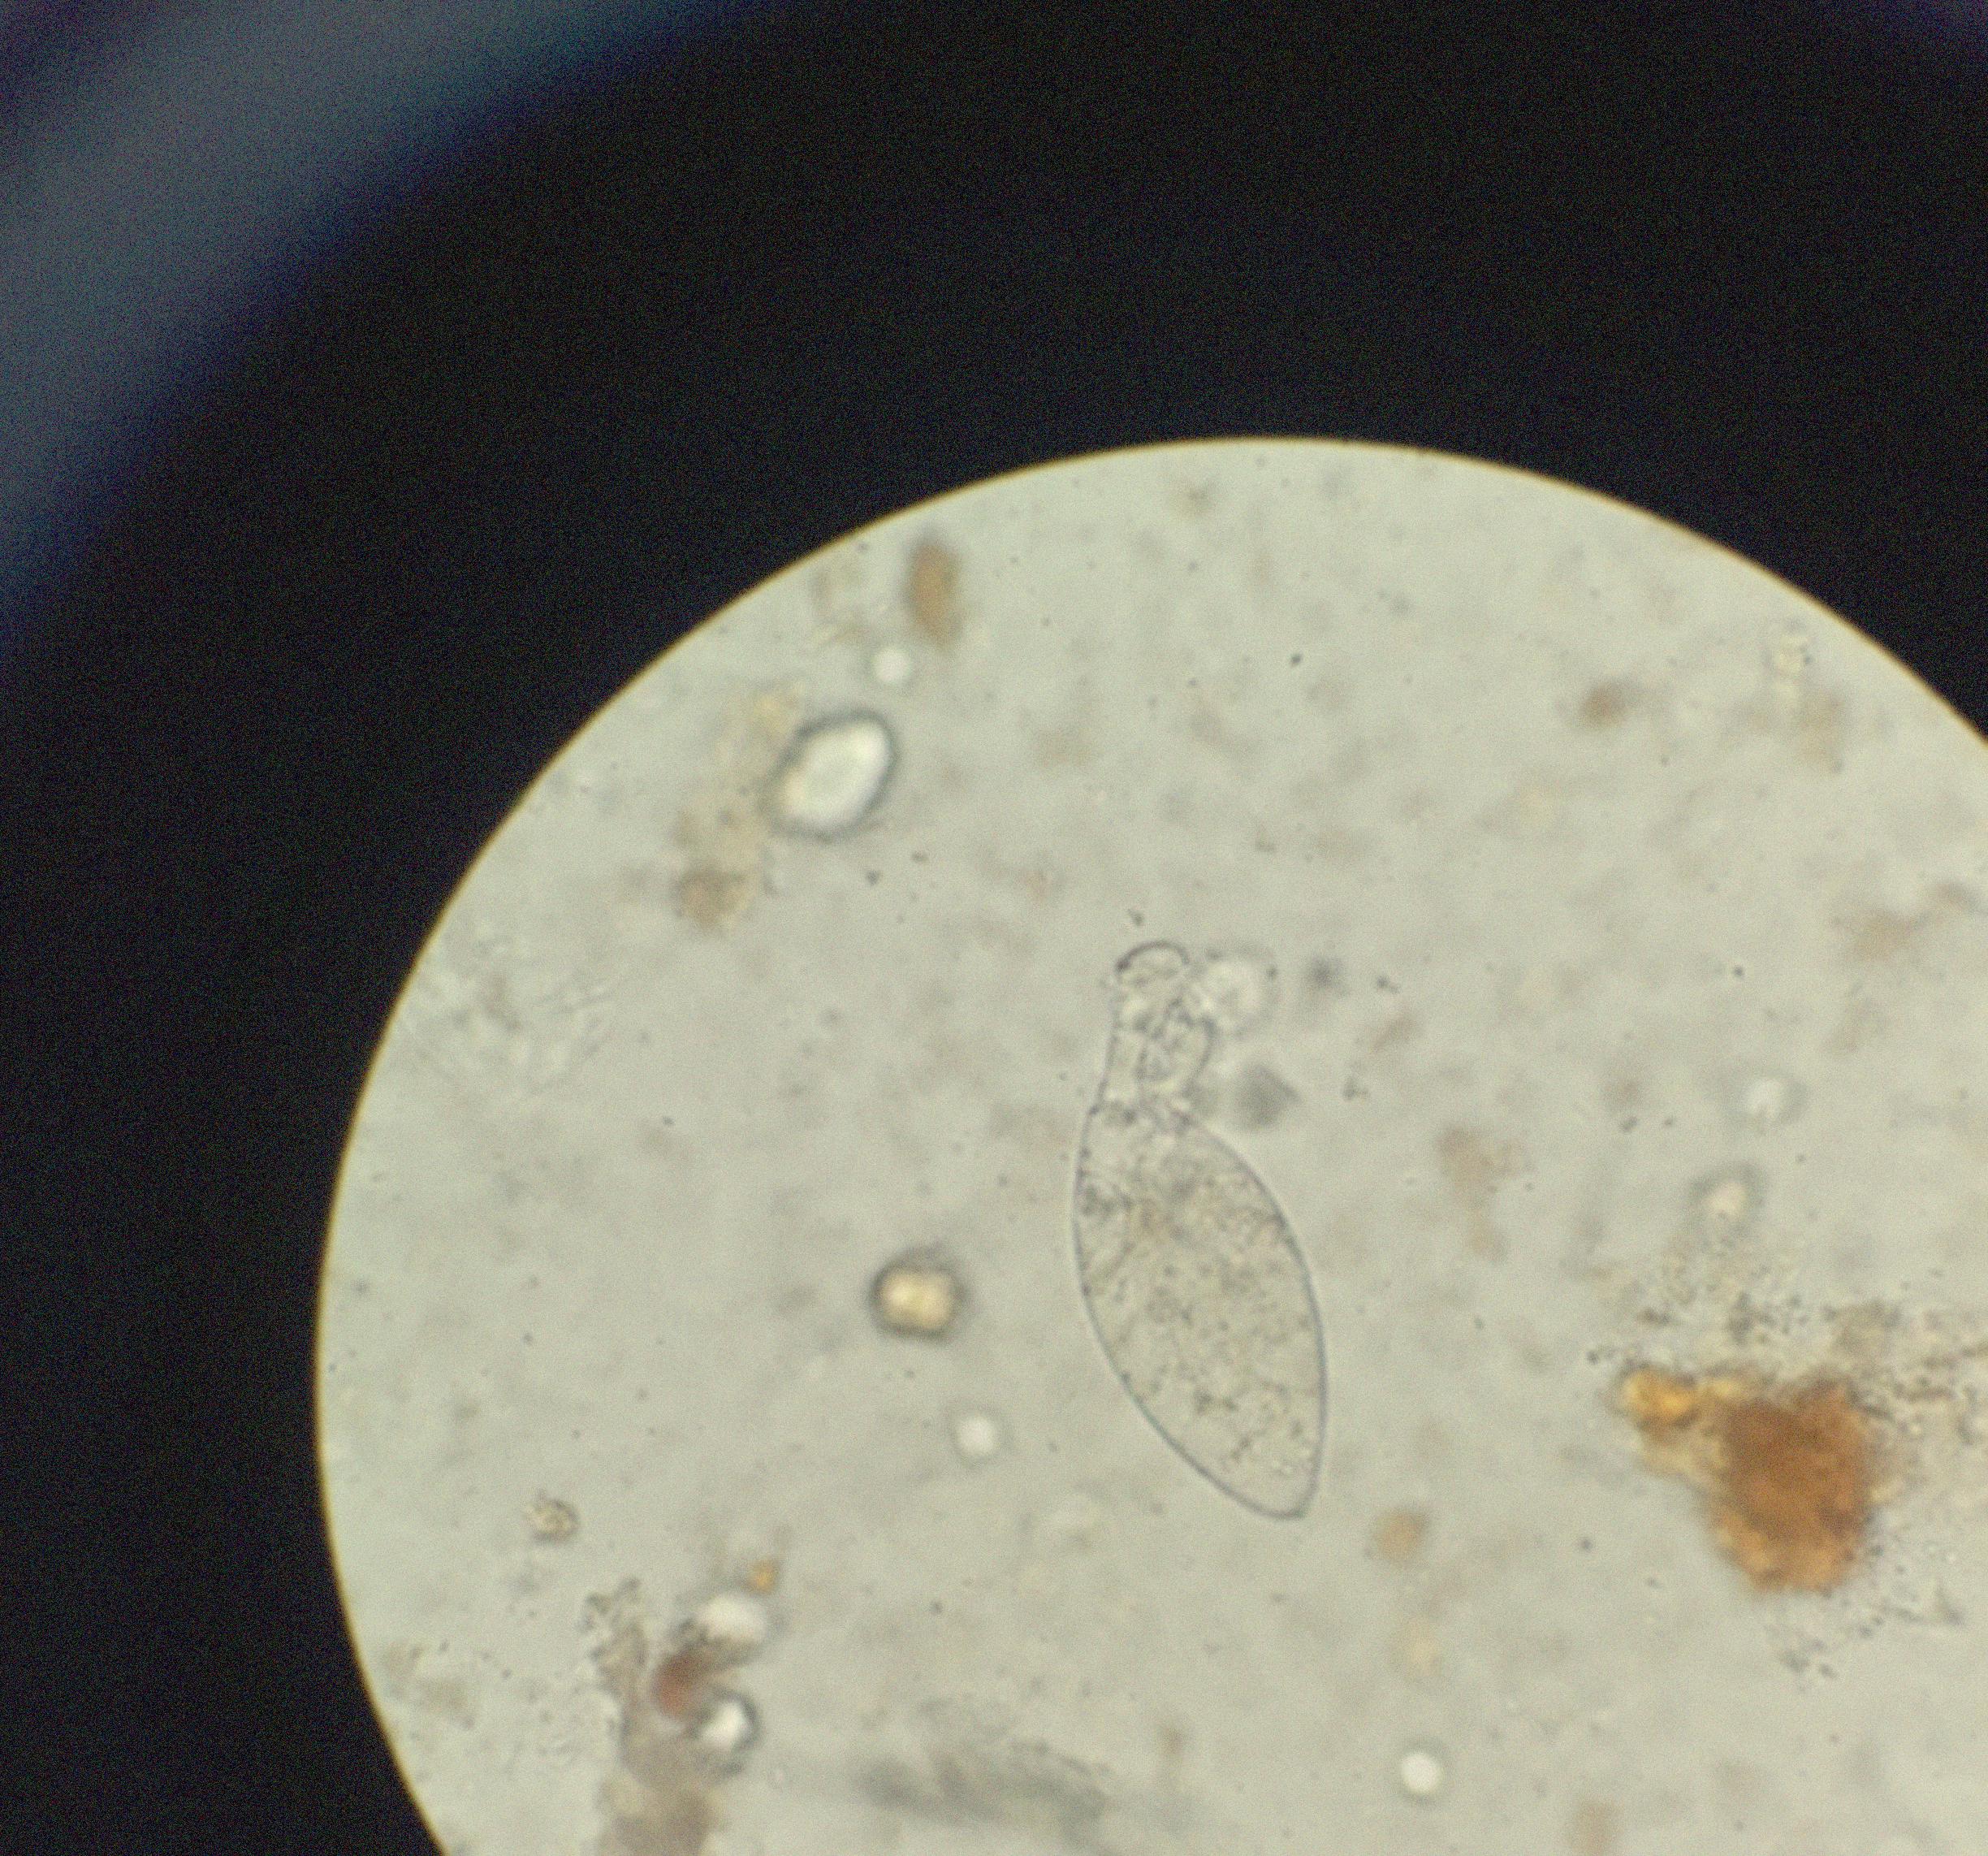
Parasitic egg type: Fasciolopsis buski